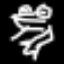
Label: frog